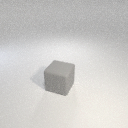
large gray rubber cube